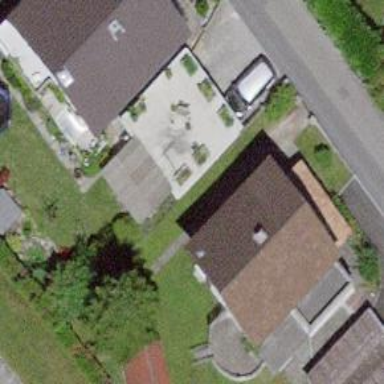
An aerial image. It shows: Garage building.